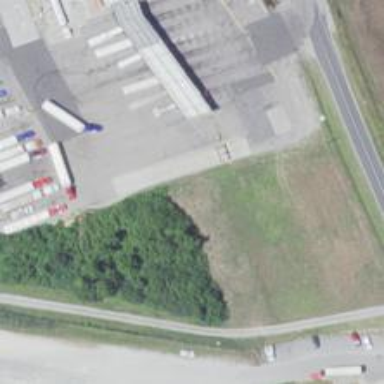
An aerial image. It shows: Weighbridge facility.